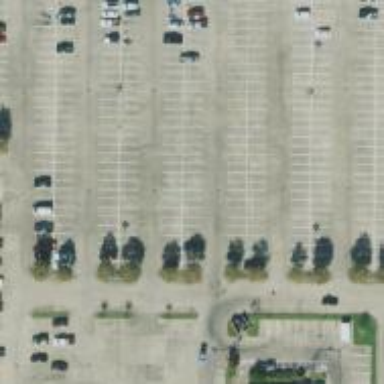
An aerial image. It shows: Parking space.